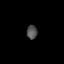
Tissue: skin
Cell type: Epithelial cells
Senescence score: 0.229
Nuclear area (px): 145
Mean DAPI intensity: 80.028